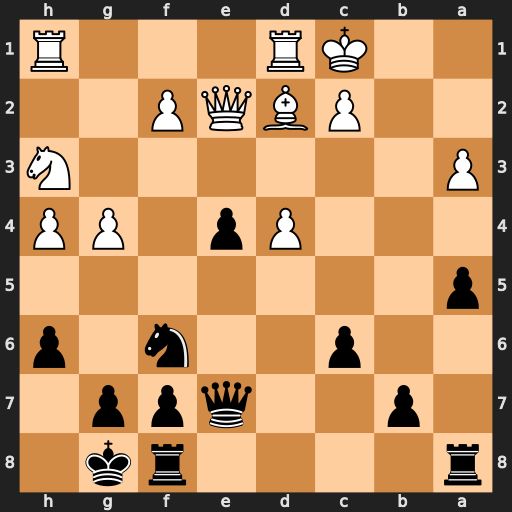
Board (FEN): r4rk1/1p2qpp1/2p2n1p/p7/3Pp1PP/P6N/2PBQP2/2KR3R
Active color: b
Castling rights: -
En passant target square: -
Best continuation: Qxa3+ Kb1 Ra6